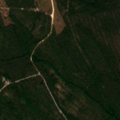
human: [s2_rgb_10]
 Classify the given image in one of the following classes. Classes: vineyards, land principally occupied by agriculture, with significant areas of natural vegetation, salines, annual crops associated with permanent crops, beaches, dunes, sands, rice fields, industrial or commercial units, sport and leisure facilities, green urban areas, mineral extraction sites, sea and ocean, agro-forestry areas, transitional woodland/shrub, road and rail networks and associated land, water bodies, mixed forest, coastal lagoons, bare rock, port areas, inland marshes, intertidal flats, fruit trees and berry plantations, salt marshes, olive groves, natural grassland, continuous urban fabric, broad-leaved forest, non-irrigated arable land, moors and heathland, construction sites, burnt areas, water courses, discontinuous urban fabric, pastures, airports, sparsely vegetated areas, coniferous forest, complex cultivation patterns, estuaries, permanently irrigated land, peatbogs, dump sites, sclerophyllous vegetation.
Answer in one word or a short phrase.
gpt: coniferous forest, mixed forest